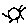
Label: sun